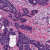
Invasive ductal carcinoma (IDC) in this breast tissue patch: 0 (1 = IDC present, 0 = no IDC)